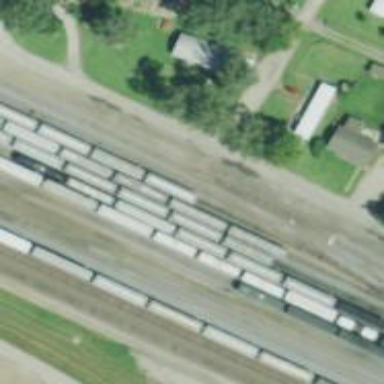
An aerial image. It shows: Railway yard.